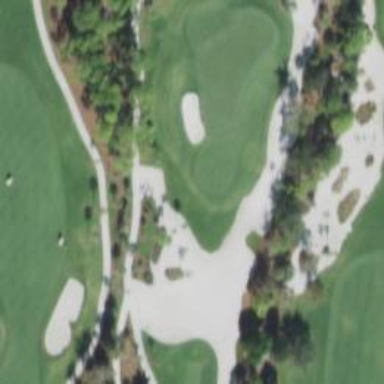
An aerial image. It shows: Service road used as golf cart path.